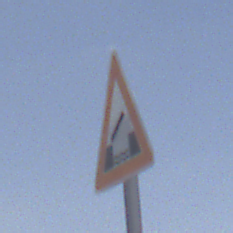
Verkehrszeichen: BeweglicheBruecke
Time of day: Midday
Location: Outdoor (Nature)
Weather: PartlyCloudy
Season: NotSpecified
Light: Natural